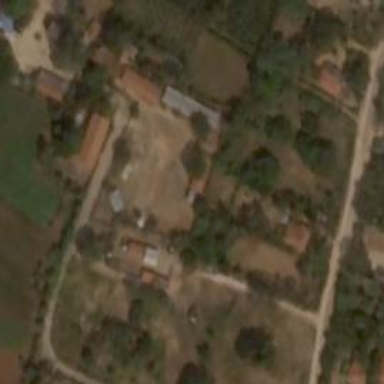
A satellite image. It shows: School.